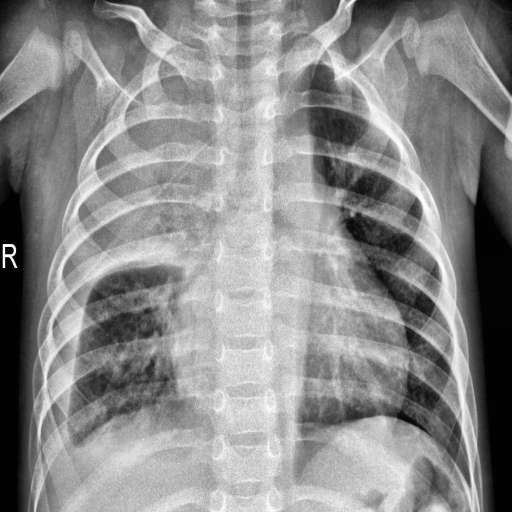
Finding: PNEUMONIA